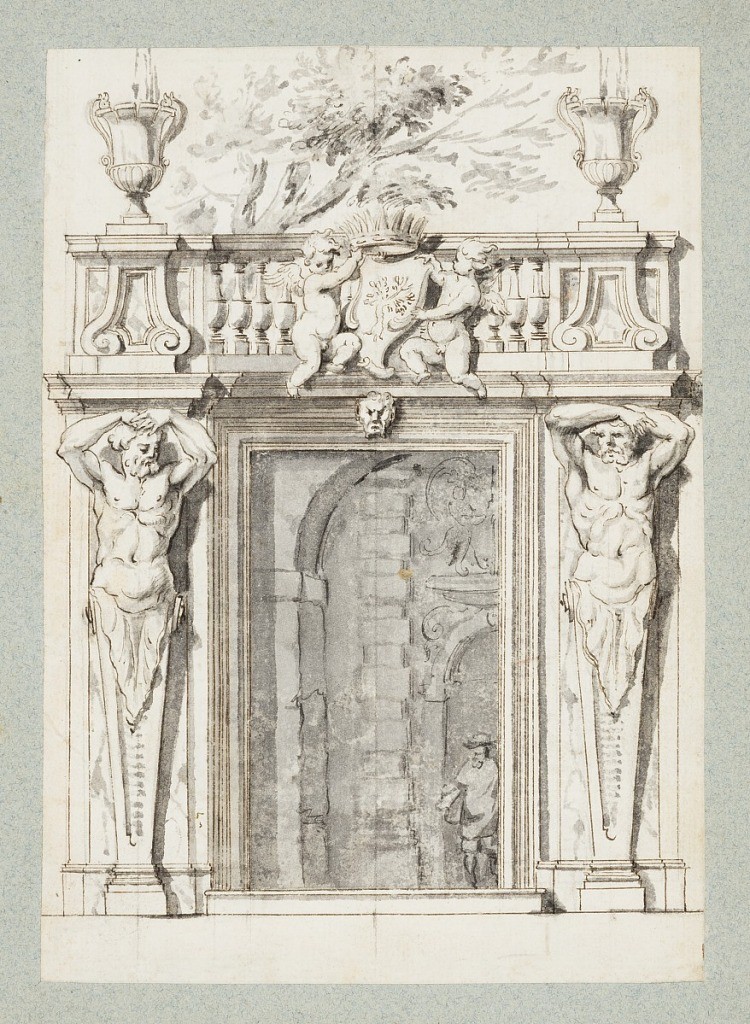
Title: Design for a Garden
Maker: Gilles-Marie Oppenord, French, 1672–1742
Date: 1692–99
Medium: Pen and brown ink with gray and brown washes on laid paper.
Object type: Album page
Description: Vertical rectangle.

Recto: A garden doorway, flanked by atlantes and surmounted by a balustrade flanked by urn fountains and supporting an escutcheon held by putti with ducal arms. A figure seen through the door.

Verso: Two urns one developed into suite XI plate 9, and a section of a circular ceiling cove showing two putti holding a ribbon, possibly Inspired by the vault decorations of S. Carlo ai Catinari, Rome.

One sheet of paper drawn on recto and verso, mounted onto an album page with window cutout to see verso.